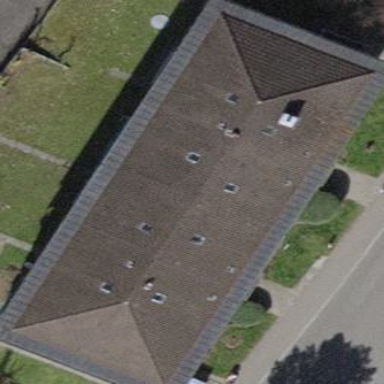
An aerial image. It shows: Hipped-roof apartment building.